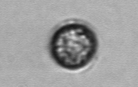
Label: Dinophyceae